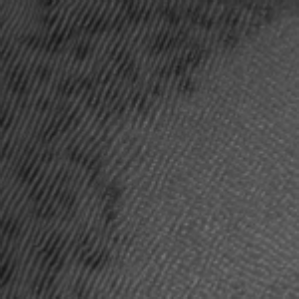
Label: frost